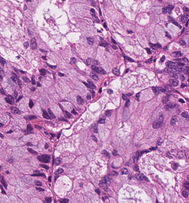
Tumor epithelial tissue: yes
Tumor-associated stroma tissue: no
Normal tissue: no